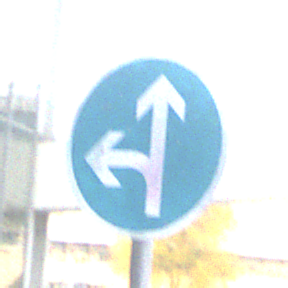
Verkehrszeichen: VorgeschriebeneFahrtrichtungGeradeausOderLinks
Umgebung: Outdoor, Urban
Tageszeit: SunriseSunset
Wetter: PartlyCloudy
Licht: Natural
Jahreszeit: NotSpecified
Kontrast: MediumContrast